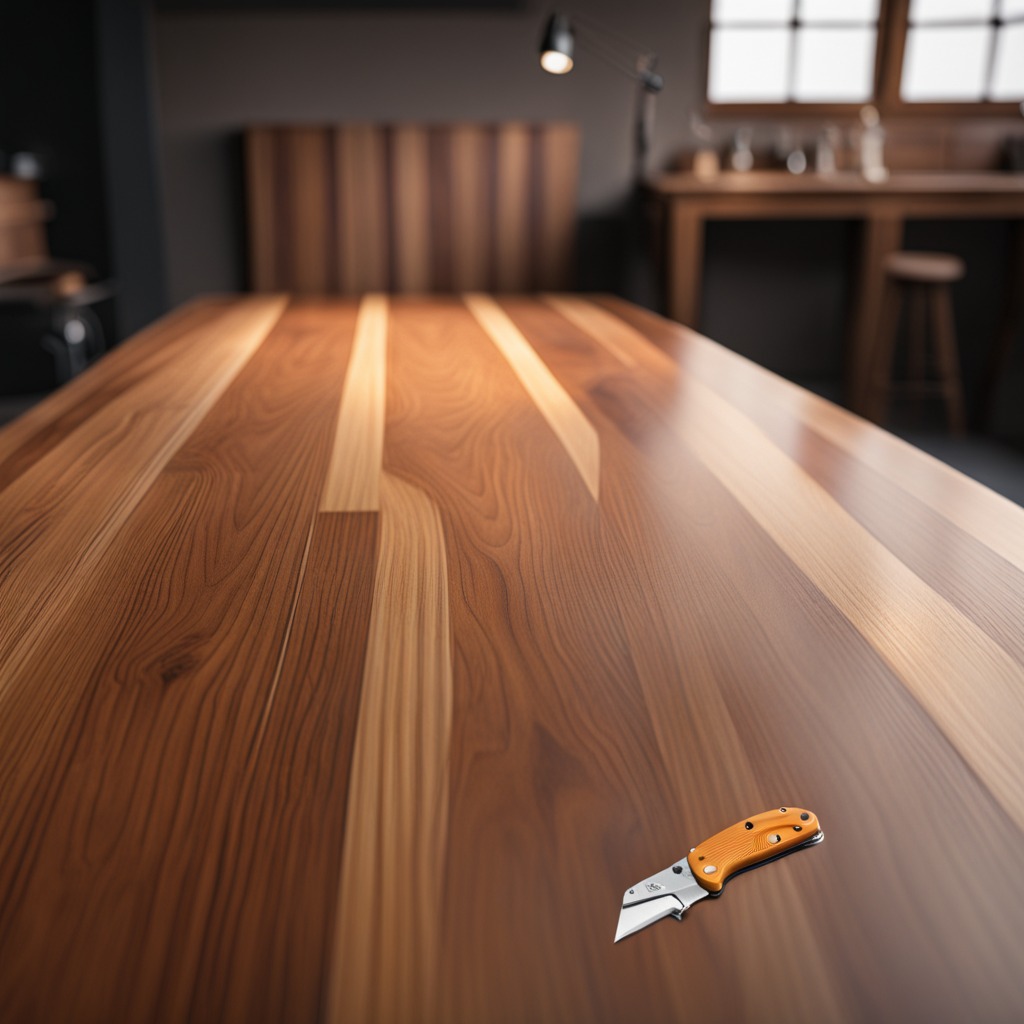
A utility knife is lying on a wooden table in a carpentry studio rich wood textures side lighting